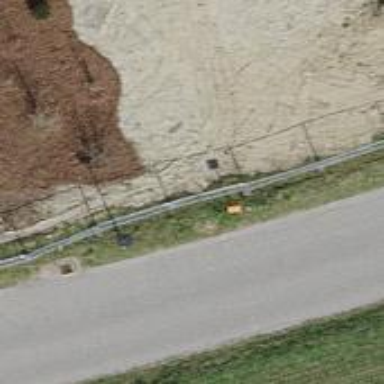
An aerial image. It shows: Pole with roof-covered pipeline marker.